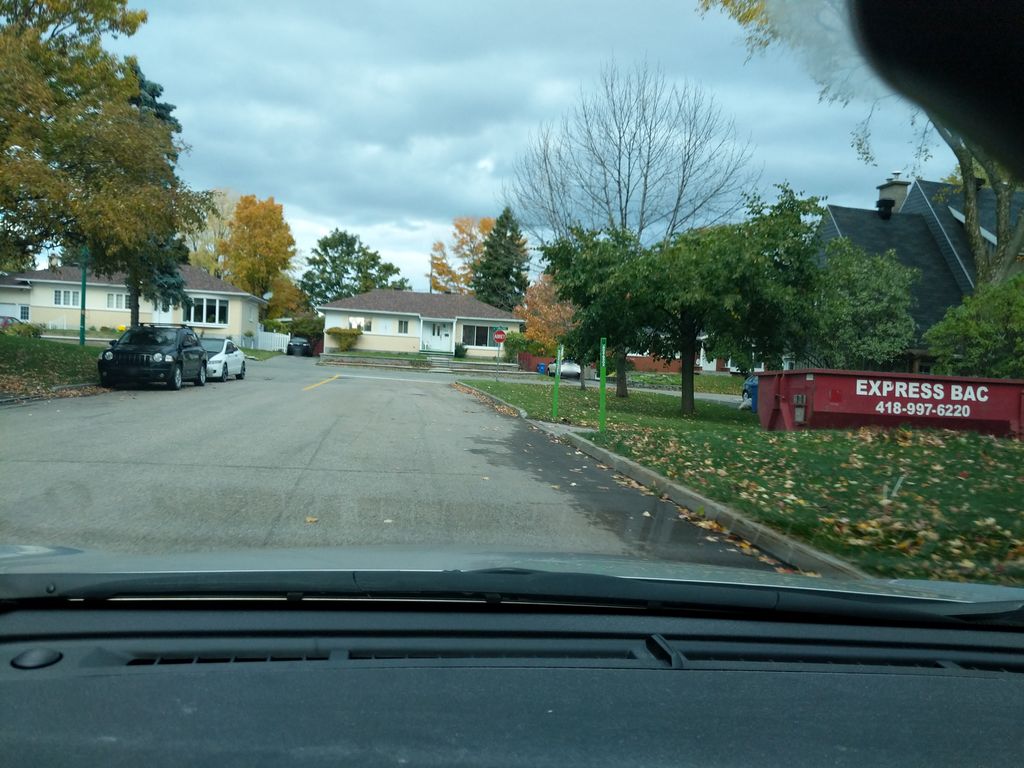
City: quebec_city